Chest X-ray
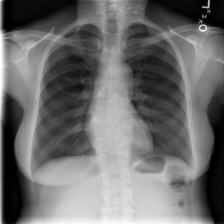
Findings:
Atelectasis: negative
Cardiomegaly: negative
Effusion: negative
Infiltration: negative
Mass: negative
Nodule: negative
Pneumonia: negative
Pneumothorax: negative
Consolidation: negative
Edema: negative
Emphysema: negative
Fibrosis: negative
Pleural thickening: negative
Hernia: negative